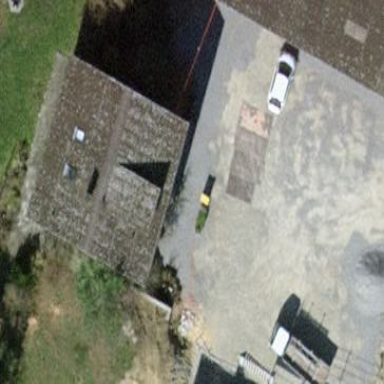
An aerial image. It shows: Farm building with gabled roof.